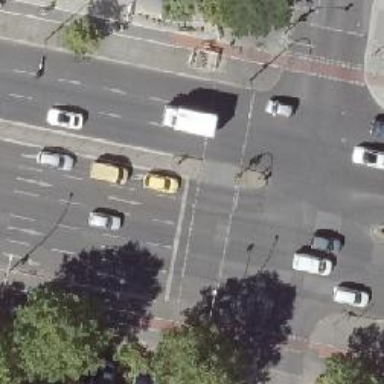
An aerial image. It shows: Crossing with traffic signals.